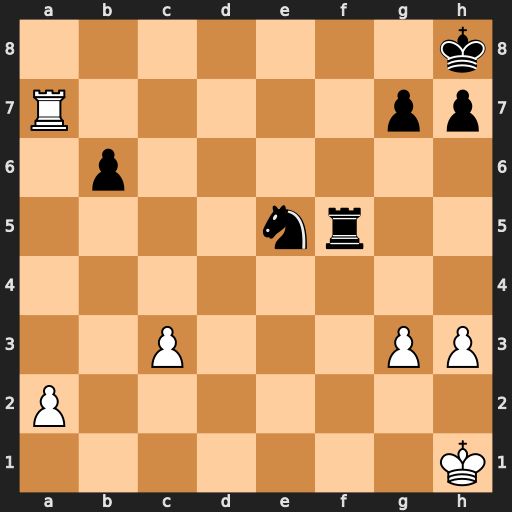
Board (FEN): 7k/R5pp/1p6/4nr2/8/2P3PP/P7/7K
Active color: w
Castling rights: -
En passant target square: -
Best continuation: Ra8+ Rf8 Rxf8#